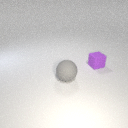
small purple rubber cube to the right of large gray rubber sphere